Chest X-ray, PA view. Patient: 63 years old, sex M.
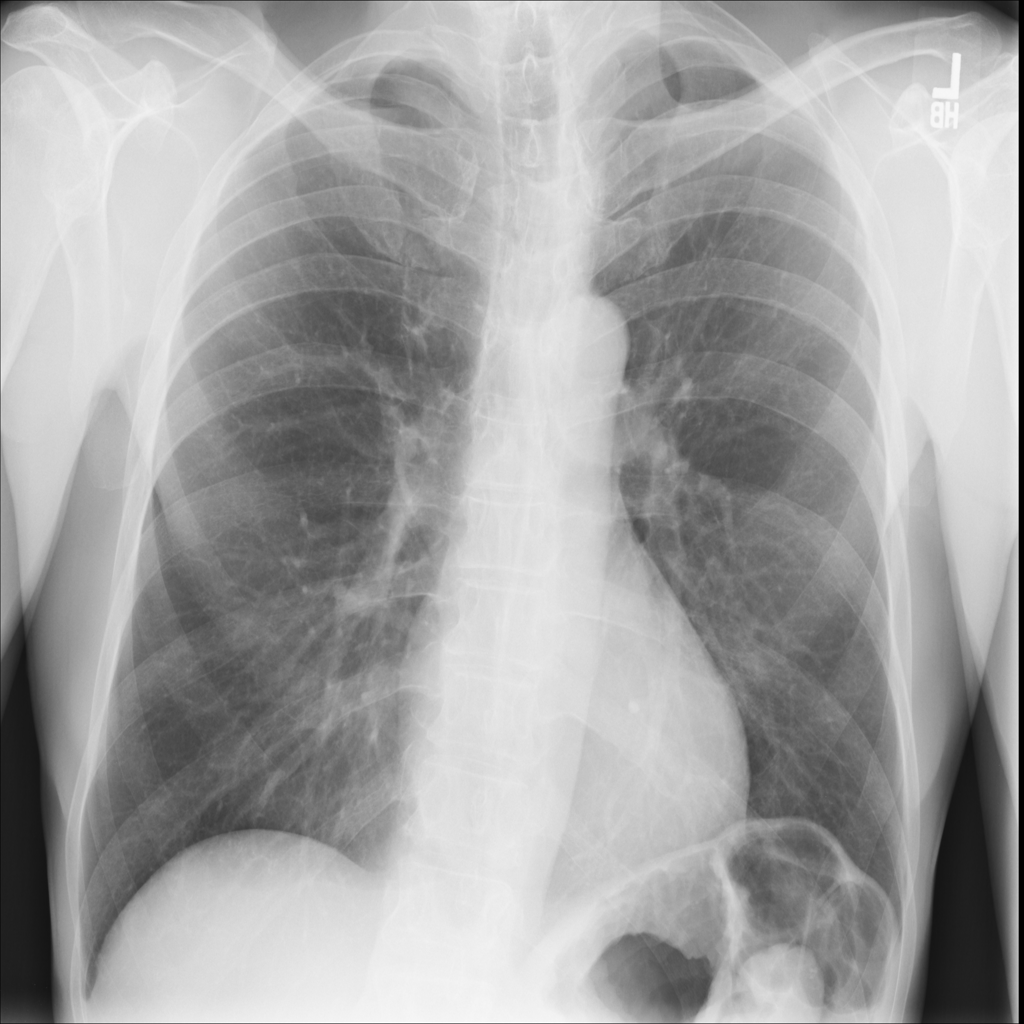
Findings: No Finding